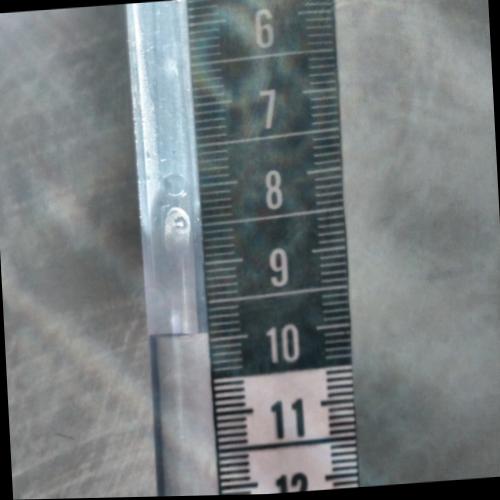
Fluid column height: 9.9 cm